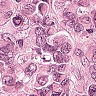
Metastatic tissue present: yes